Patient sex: M
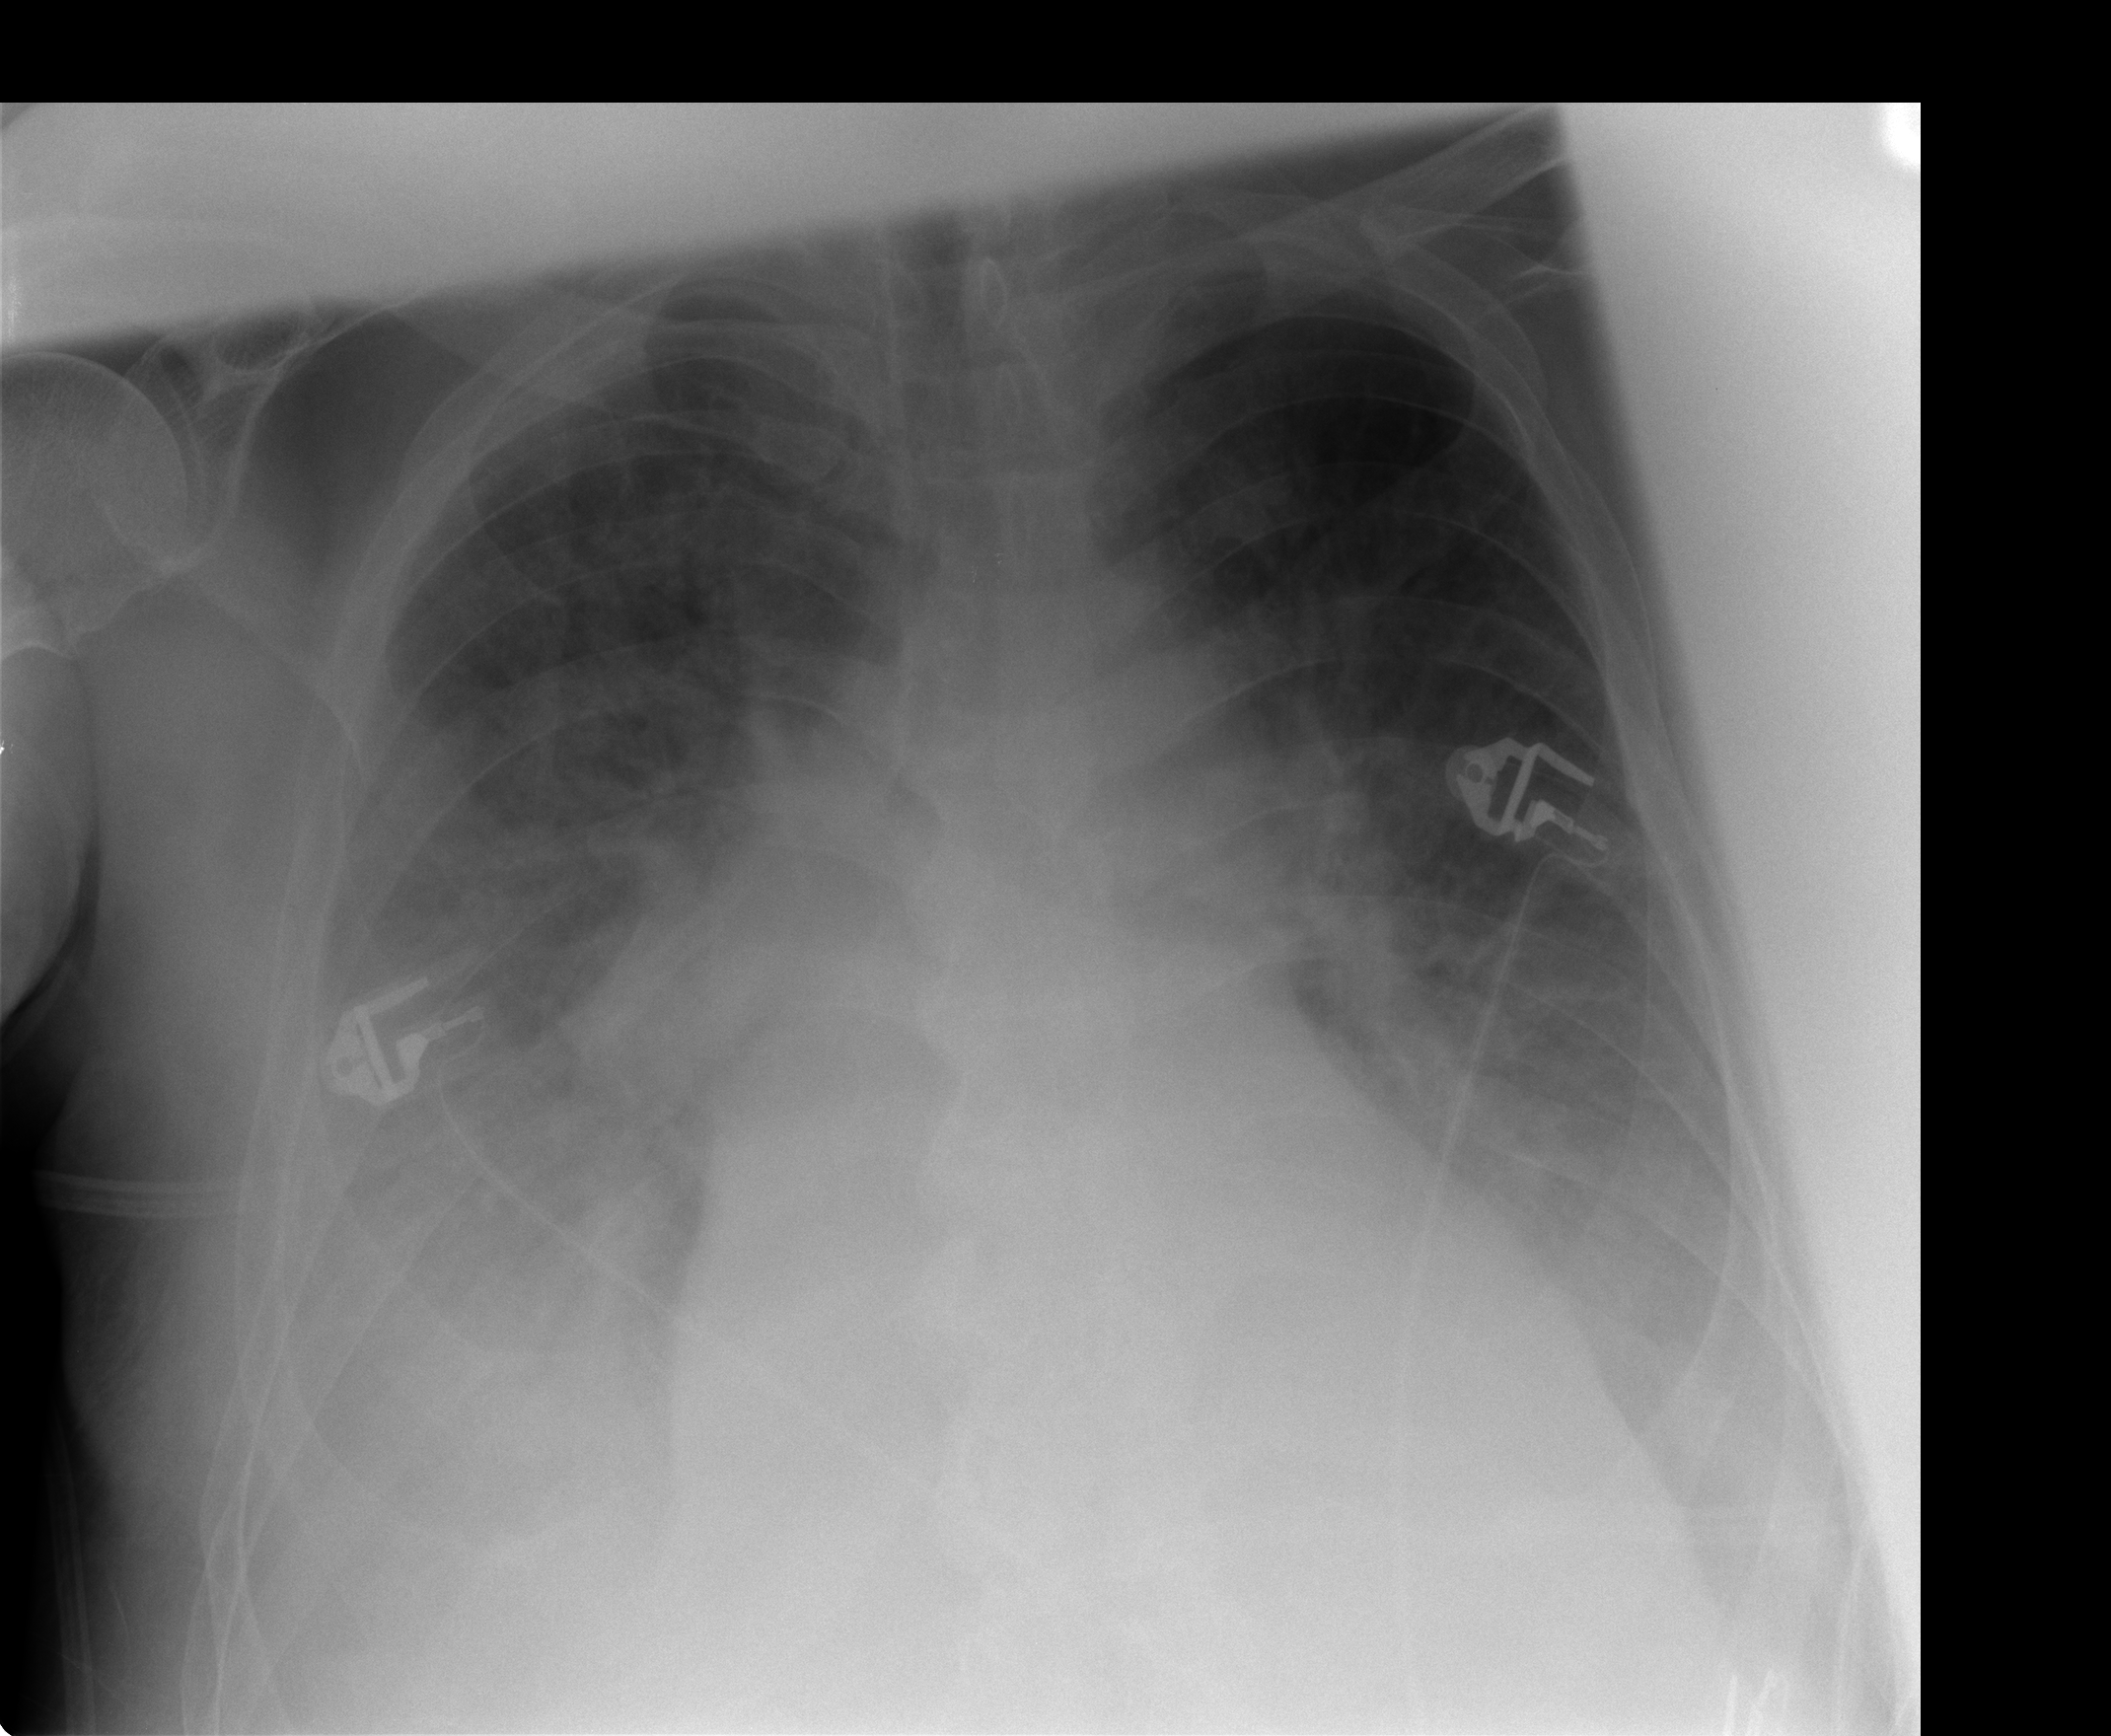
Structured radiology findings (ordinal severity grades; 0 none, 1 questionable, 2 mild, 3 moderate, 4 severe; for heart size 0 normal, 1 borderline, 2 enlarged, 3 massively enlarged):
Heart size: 2
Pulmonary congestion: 3
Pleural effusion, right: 3
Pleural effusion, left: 2
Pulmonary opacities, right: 2
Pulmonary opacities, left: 2
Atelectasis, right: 3
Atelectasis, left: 2